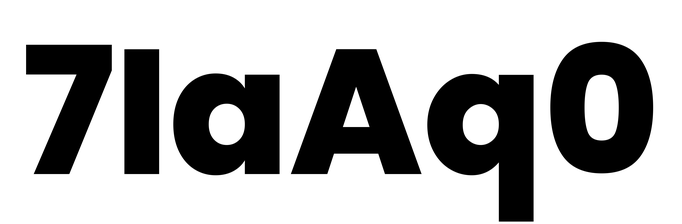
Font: Poppins-ExtraBold